Question: I'm trying to use WebJars with Play Framework 2.4.0, in Intellij IDEA 14.1.3.
I have SBT 1.7.0 plugin and Scala 1.5.2 plugin (with project Scala version 2.11.6).
My application works well when I run it from the terminal ( or ) but I have compilation error and no auto-completion in IntelliJ IDEA on my templates (cf. below), on the #at() method of @routes.WebJarAssets.at(..) (and not on the @routes.Assets.at) :

There is my route conf file :
'''
# Map static resources from the /public folder to the /assets URL path
GET /assets/*file controllers.Assets.at(path="/public", file)
# WebJars integration into Play Framework : http://www.webjars.org/documentation
GET /webjars/*file controllers.WebJarAssets.at(file)
'''
For information, I tried to reimport project from SBT built-in builder after deleting my .idea folder but that did not work.
Any solution ?
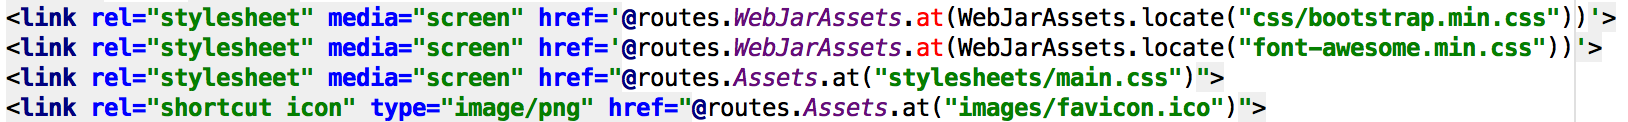
Answer: As far as I can see IDEA 14.1.3 Scala/Play plug-in doesn't support the InjectedRoutesGenerator that is the default routesGenerator starting with Play 2.4.
webjars-play's 2.4.0-1 WebJarAssets controller implements this injection mechanism.
See a similar <URL> at JetBrains that probably has the same cause.
You could use the regular Assets controller instead until the bug is fixed. WebJars are automatically extracted into a lib folder relative to your public assets for convenience (see <URL>
'''
<link rel="stylesheet" media="screen" href="@routes.Assets.versioned("lib/bootstrap/css/bootstrap-theme.css")">
'''
Eventually another workaround would be to fall back to static router by deactivating InjectedRoutesGenerator in 'build.sbt' (untested).
This would however require quite some refactoring of your application to implement static methods in controllers again.